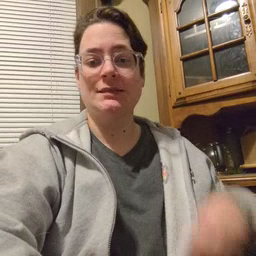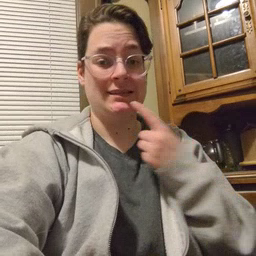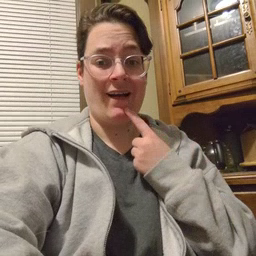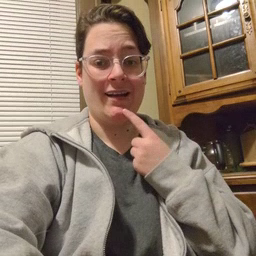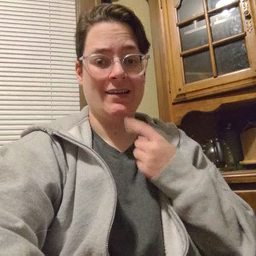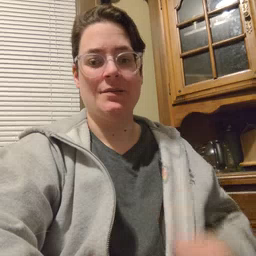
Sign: say